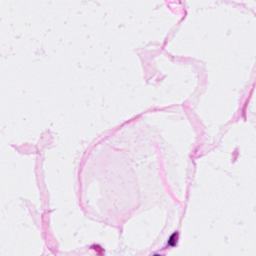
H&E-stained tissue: Breast